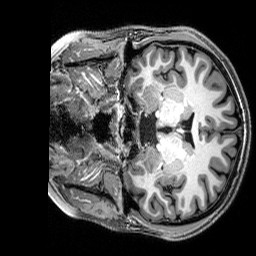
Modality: T1w
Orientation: coronal
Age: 24
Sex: female
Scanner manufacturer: siemens
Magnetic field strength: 3 T
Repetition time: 2.8 s
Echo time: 0.00212 s